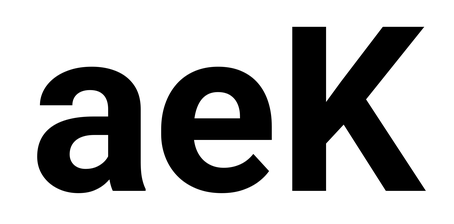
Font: Roboto_Bold